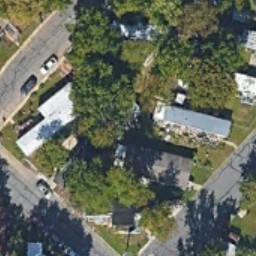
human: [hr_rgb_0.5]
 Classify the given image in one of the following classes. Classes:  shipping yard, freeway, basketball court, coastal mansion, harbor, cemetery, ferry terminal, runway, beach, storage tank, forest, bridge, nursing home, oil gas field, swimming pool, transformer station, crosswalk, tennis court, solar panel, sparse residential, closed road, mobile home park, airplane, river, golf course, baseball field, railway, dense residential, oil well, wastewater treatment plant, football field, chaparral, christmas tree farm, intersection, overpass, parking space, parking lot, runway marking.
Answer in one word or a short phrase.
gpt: mobile home park